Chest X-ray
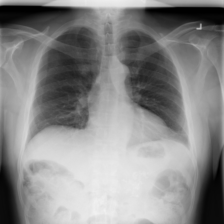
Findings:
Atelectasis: negative
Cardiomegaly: negative
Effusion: negative
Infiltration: negative
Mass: negative
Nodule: negative
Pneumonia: negative
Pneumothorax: negative
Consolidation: negative
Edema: negative
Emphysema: negative
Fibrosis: negative
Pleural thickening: negative
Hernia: negative